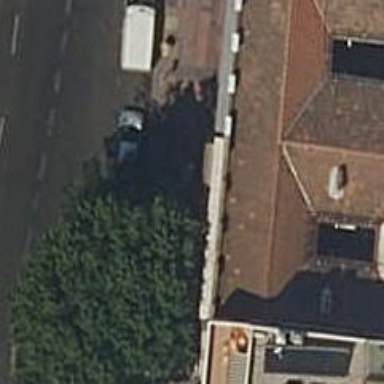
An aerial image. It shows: Restaurant.